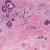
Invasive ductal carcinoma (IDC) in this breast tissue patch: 1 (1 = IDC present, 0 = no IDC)